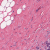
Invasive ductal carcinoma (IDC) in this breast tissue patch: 1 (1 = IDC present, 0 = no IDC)